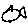
Label: fish